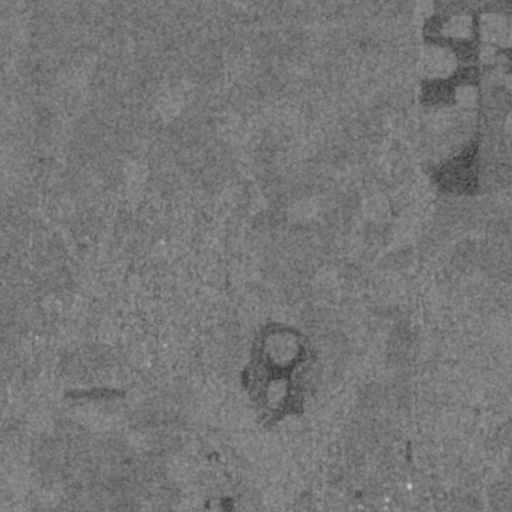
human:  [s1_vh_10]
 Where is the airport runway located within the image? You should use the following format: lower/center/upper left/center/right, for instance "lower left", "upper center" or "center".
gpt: The airport runway is located in the lower right of the image.
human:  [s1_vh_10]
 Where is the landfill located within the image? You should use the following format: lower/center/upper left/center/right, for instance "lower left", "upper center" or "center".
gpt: There is no landfill in the image.

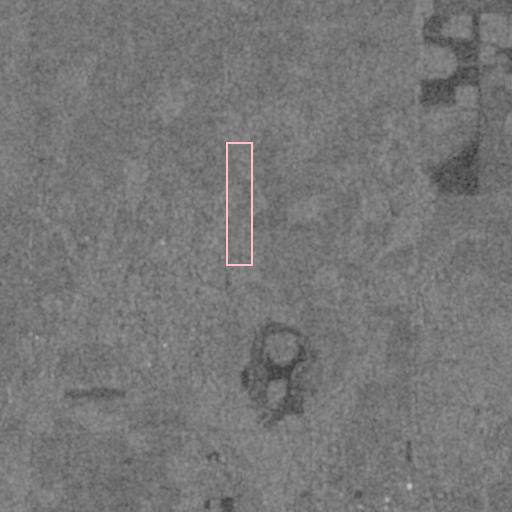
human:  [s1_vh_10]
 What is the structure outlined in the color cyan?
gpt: There is no cyan outline.
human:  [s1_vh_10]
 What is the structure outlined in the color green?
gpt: There is no structure outlined in green.